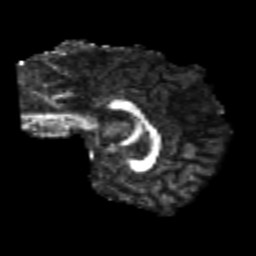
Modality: FA
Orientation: sagittal
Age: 24
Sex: female
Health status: healthy
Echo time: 0.074 s